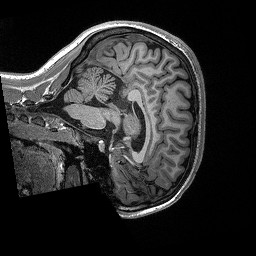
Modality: T1w
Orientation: sagittal
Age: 18
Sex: female